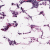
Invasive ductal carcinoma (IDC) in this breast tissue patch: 0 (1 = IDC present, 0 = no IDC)